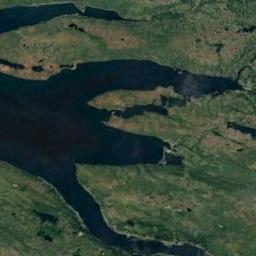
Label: wetland